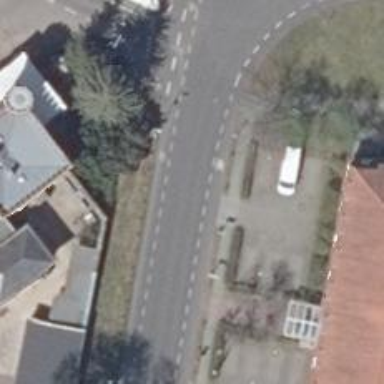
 featuring lane for cyclists on both sides."